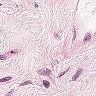
Metastatic tissue present: no